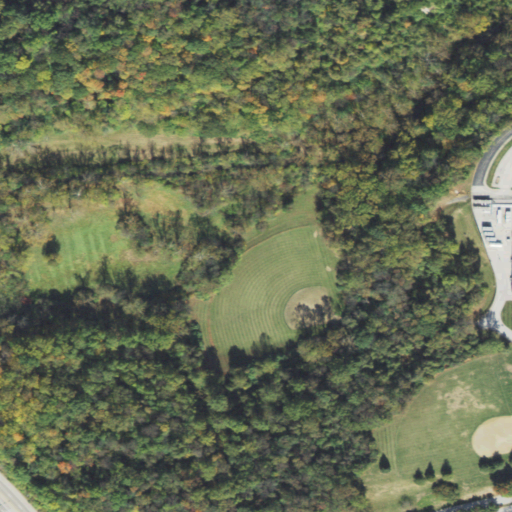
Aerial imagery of valley in Pennsylvania named Chester Valley containing deciduous forest, mixed forest, pasture, open development, low intensity development, medium intensity development, and woody wetlands